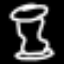
Label: hourglass